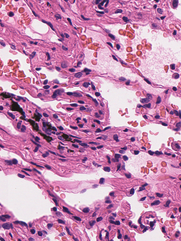
Tumor epithelial tissue: no
Tumor-associated stroma tissue: no
Normal tissue: yes